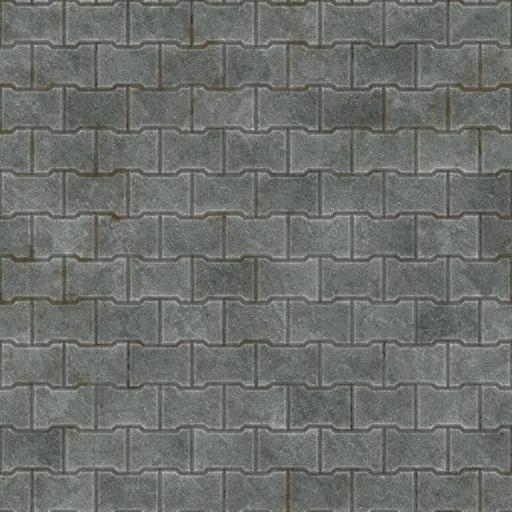
Tags: interlocking paved pavement paving stones